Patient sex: M
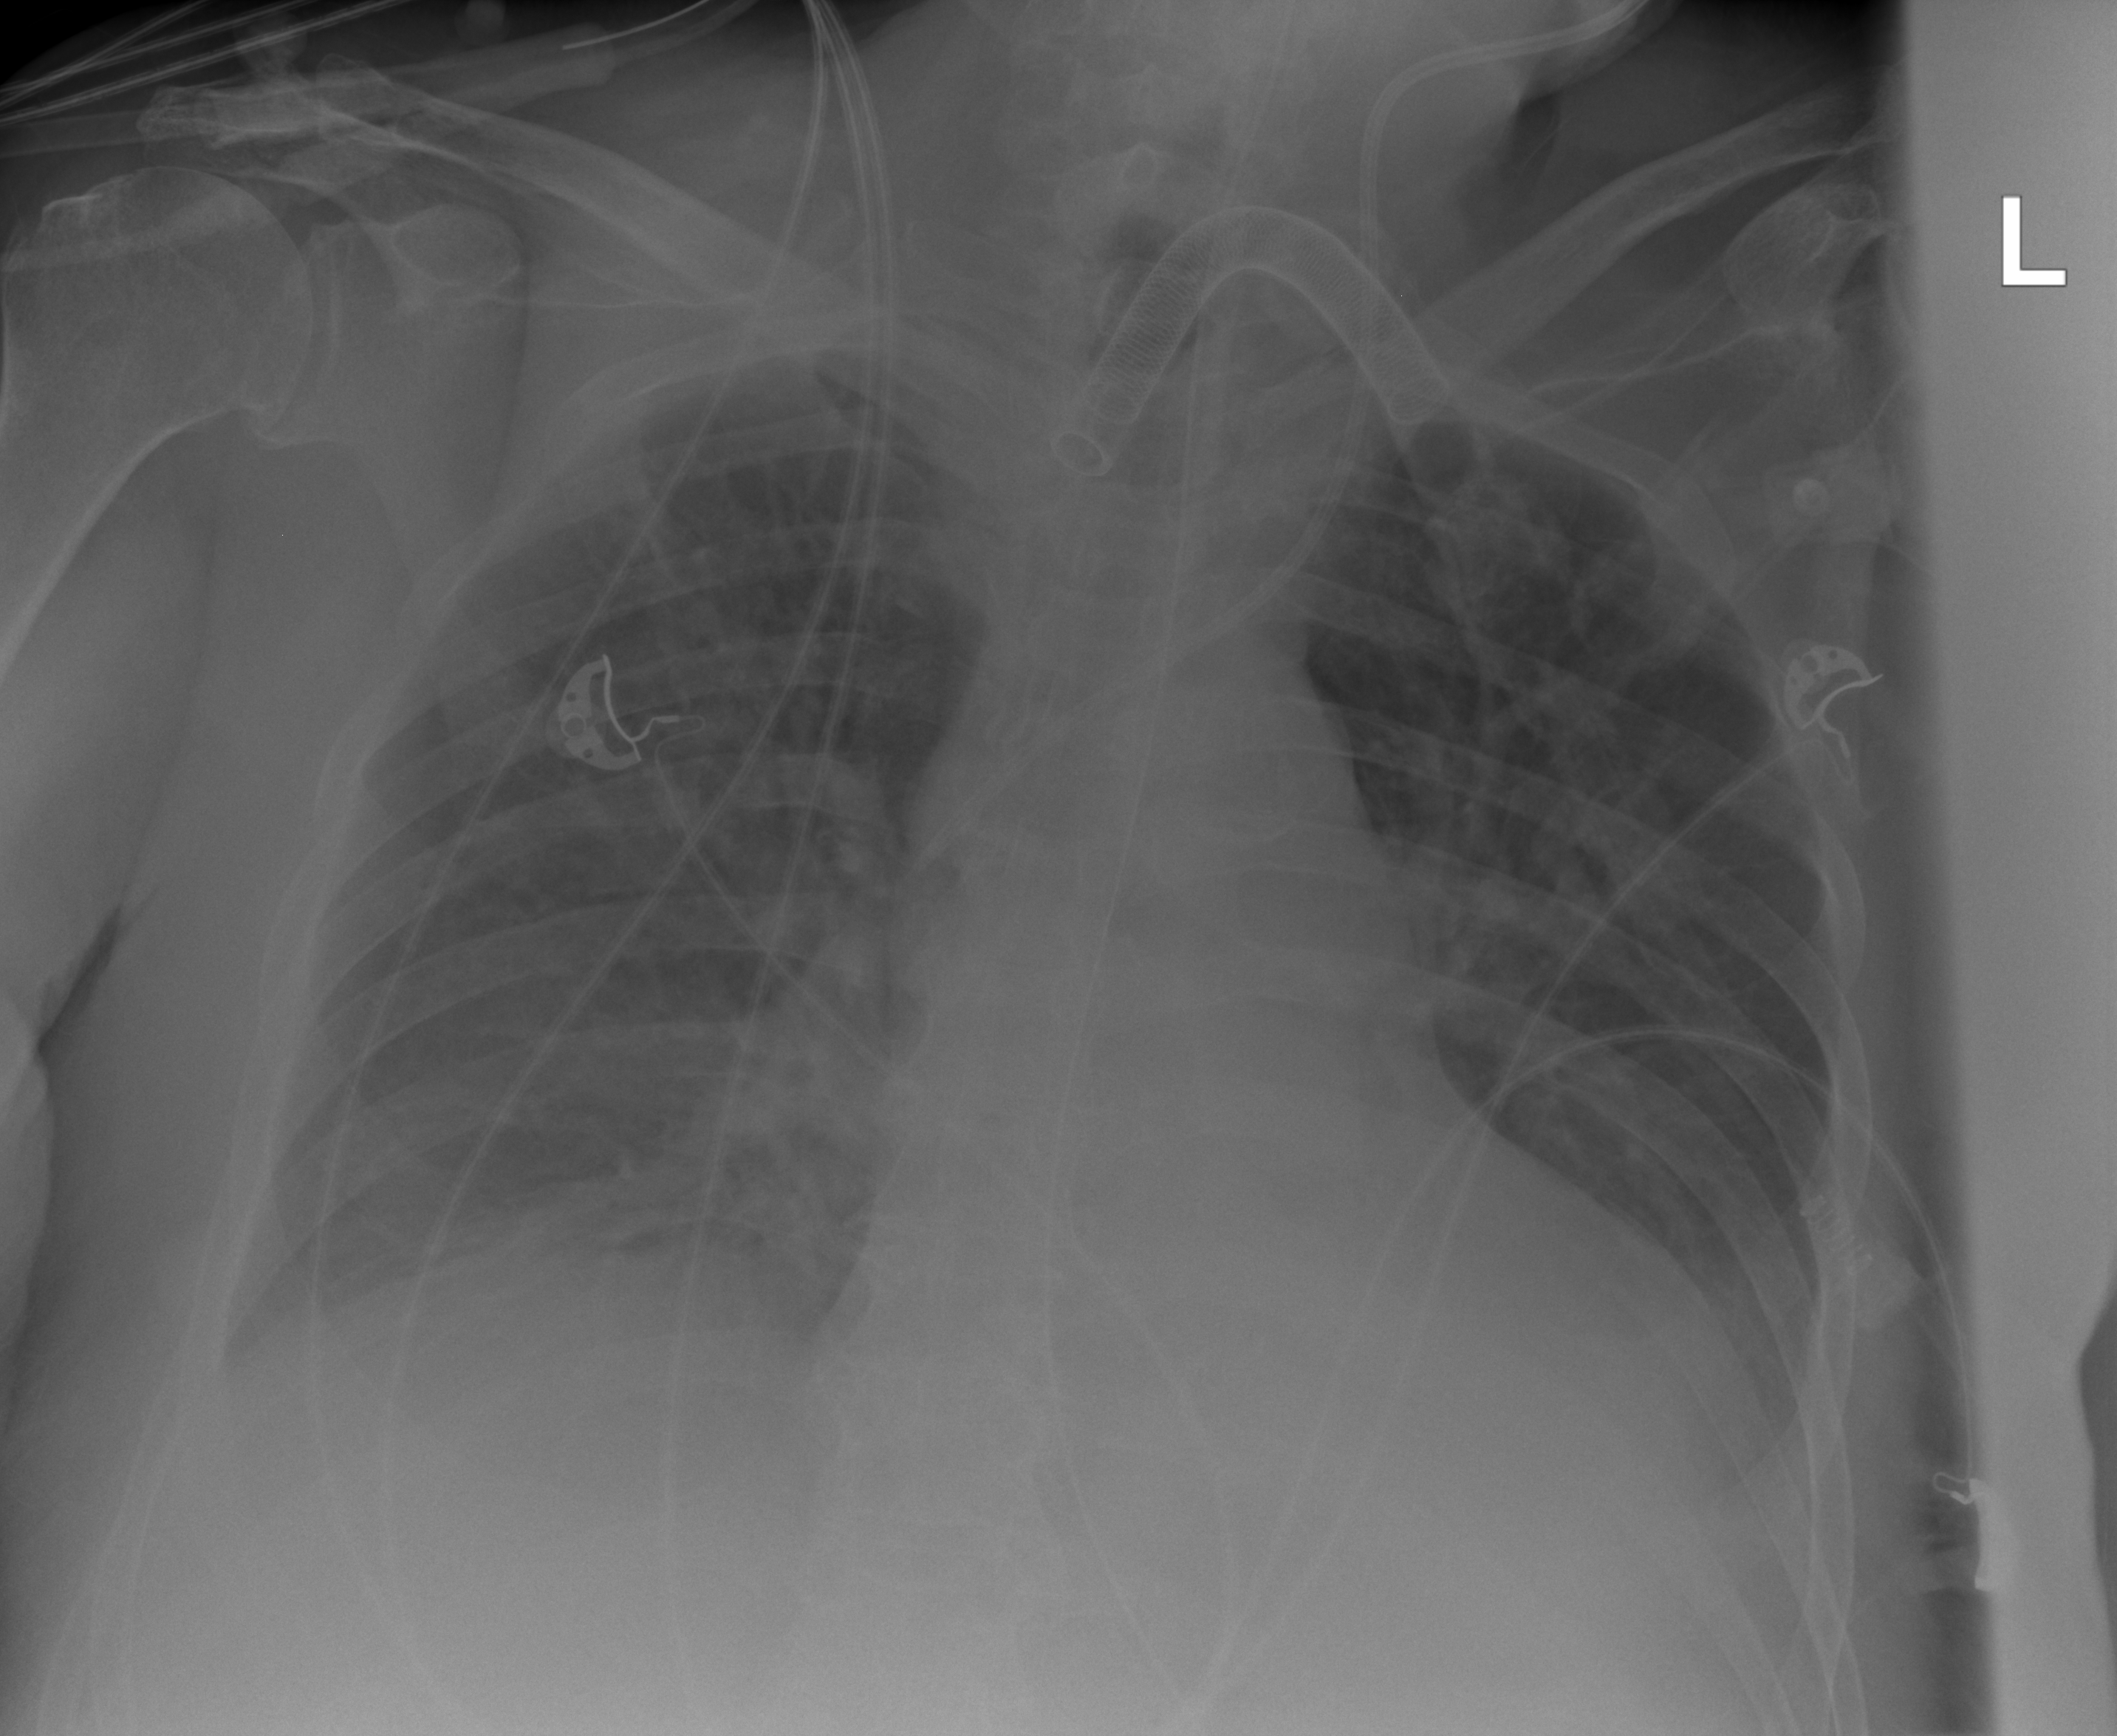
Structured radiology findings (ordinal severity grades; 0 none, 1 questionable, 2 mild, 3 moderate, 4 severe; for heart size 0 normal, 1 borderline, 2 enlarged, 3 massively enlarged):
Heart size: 2
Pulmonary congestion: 2
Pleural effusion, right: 3
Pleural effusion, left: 2
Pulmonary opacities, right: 1
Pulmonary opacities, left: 1
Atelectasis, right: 2
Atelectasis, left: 2